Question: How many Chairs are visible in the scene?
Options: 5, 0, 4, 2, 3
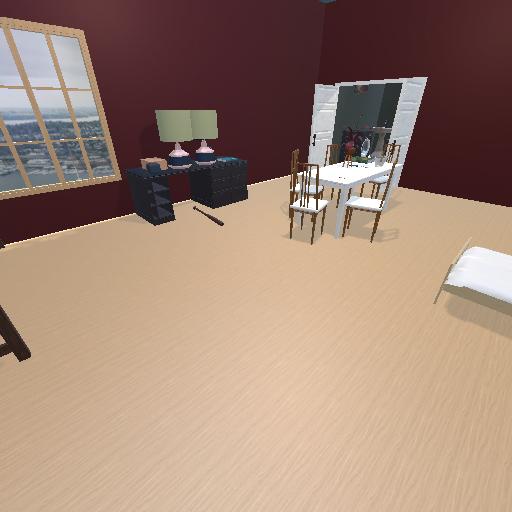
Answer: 5